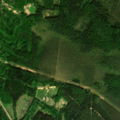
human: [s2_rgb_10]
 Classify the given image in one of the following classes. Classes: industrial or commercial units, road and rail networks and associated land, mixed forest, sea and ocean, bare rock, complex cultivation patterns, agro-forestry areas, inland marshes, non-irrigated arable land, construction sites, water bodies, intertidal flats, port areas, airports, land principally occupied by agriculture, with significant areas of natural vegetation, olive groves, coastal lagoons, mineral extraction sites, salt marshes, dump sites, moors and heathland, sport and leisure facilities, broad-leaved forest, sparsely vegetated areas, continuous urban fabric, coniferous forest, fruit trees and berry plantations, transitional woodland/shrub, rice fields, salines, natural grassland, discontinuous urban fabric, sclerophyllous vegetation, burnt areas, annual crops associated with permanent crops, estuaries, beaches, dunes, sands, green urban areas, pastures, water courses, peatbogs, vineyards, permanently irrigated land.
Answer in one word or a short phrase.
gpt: complex cultivation patterns, broad-leaved forest, mixed forest, transitional woodland/shrub